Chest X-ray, AP view. Patient: 24 years old, sex F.
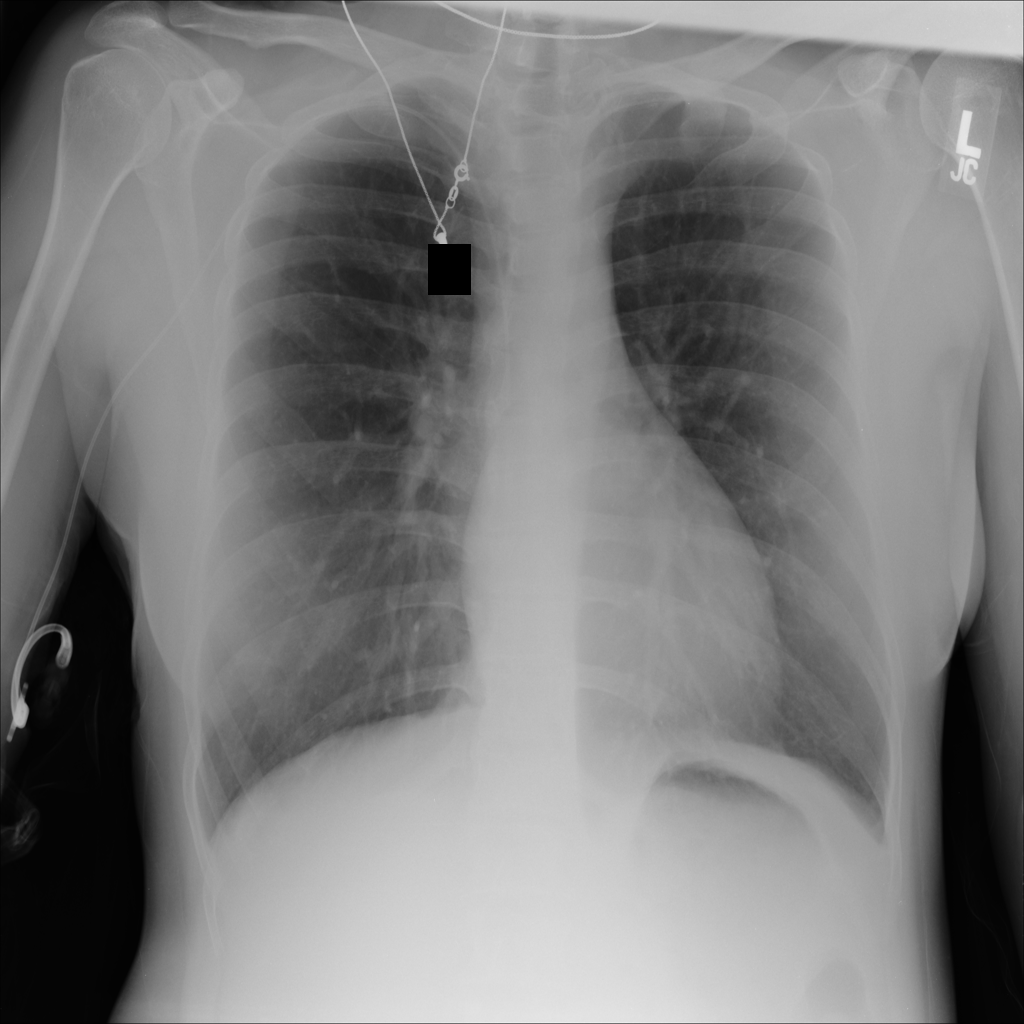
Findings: No Finding